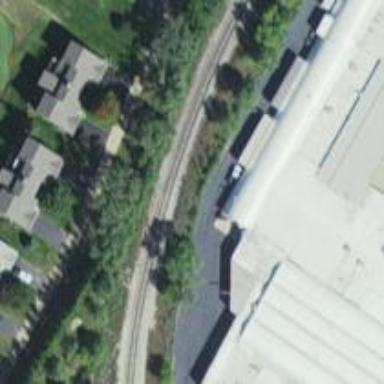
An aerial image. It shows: Railway track with single rail.